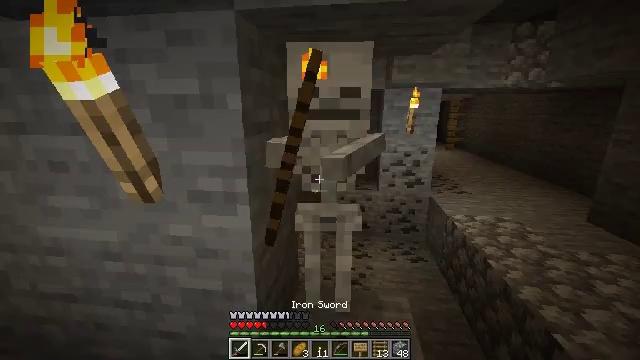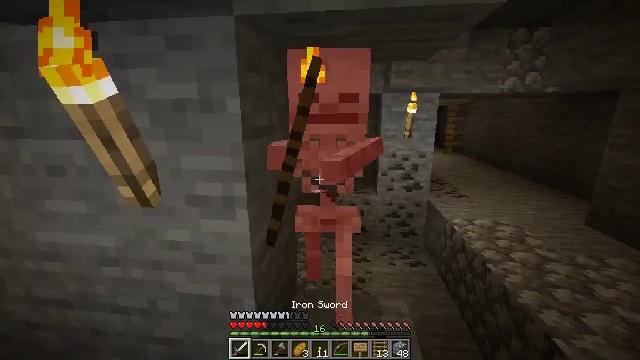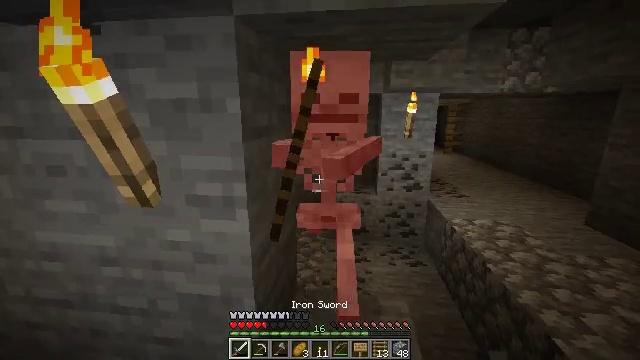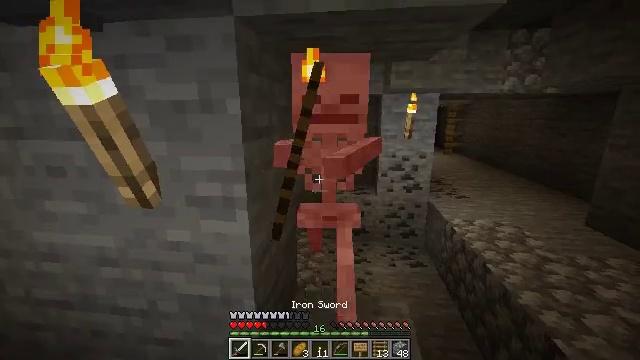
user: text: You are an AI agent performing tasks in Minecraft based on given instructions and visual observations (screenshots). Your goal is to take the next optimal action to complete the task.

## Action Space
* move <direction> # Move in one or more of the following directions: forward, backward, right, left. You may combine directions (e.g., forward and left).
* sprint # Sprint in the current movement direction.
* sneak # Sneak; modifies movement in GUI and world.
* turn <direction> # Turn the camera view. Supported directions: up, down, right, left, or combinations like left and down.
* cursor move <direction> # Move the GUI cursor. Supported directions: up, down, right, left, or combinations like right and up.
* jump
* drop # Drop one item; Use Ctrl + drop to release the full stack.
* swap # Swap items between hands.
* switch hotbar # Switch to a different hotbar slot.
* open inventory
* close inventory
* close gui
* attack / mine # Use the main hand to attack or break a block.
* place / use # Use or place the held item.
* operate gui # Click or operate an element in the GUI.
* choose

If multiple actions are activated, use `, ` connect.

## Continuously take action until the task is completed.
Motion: motion action
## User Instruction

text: Break the wall torch for relocation.
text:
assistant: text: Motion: attack / mine
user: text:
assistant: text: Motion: no_op
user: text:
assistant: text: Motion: attack / mine
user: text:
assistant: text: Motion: attack / mine